Current action and preconditions to check: trajectory_clear

Your task: For each precondition in the list above, predict whether it will hold at this action.

Consider the current scene as observed from the mobile robot's camera, and analyze the predicted future states of all dynamic agents (e.g., people, animals, vehicles, or any moving entities) within the NEXT SECOND.

IMPORTANT: Only answer "very likely" if you are absolutely certain—based on strong, clear evidence—that a dynamic agent will violate the precondition in the predicted future state. Do NOT answer "very likely" for unlikely, ambiguous, or low-probability risks.

Ask yourself for each precondition: Is there a high probability, with clear and convincing evidence, that the predicted future states of any dynamic agent will interfere with the predicted future state of the currently executing action within the NEXT SECOND, causing that precondition to fail?

Assess the risk level based on these predictions. Use "likely" or "very likely" if motions create a clear risk of interference.

Use "neutral" or "improbable" if agents are nearby but their predicted paths are clearly diverging or non-conflicting.

Failure Risk Categories: "very improbable", "improbable", "neutral", "likely", "very likely"

Answer Format: Output ONLY the probability_of_failure value from these categories: "very improbable", "improbable", "neutral", "likely", "very likely"

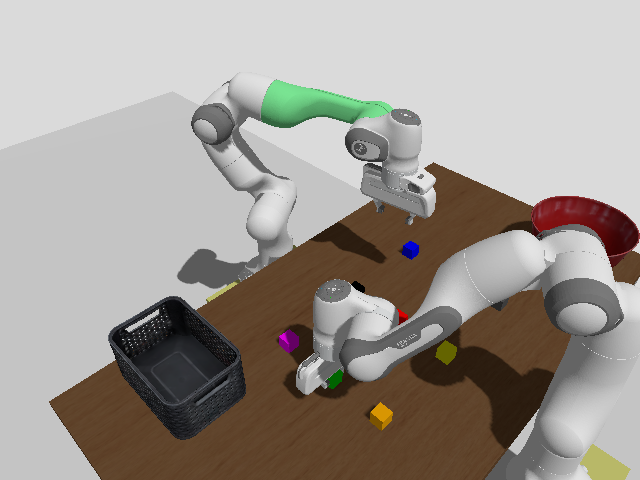

Answer: very improbable